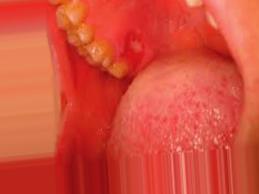
Condition: Mouth Ulcer